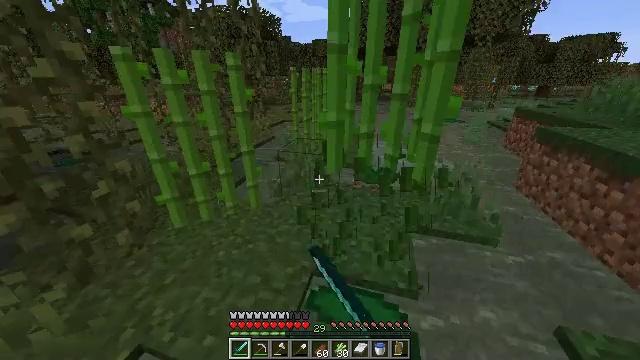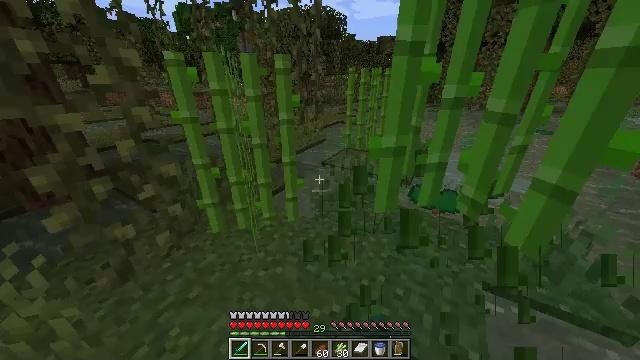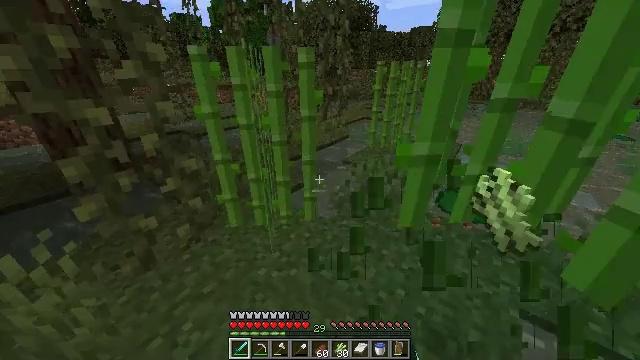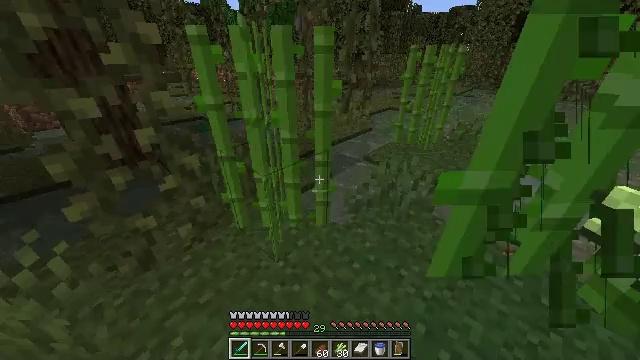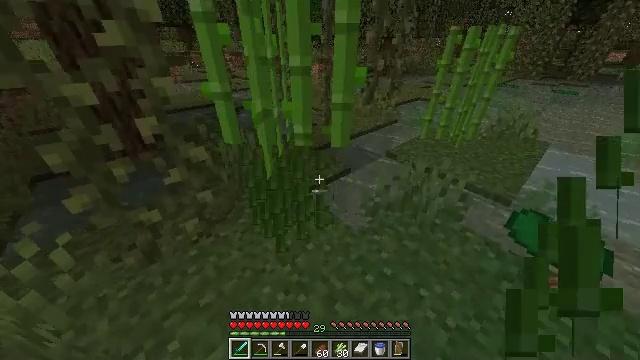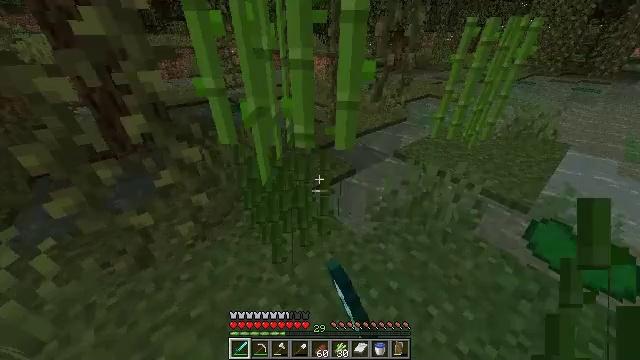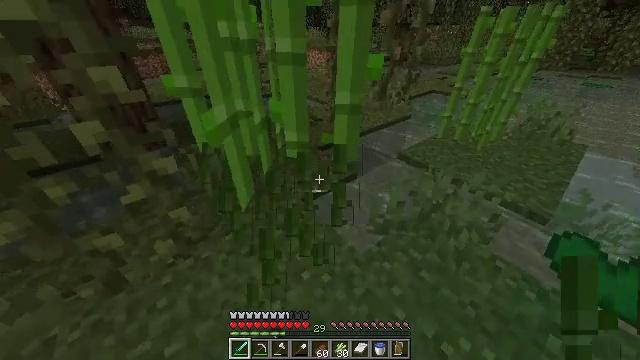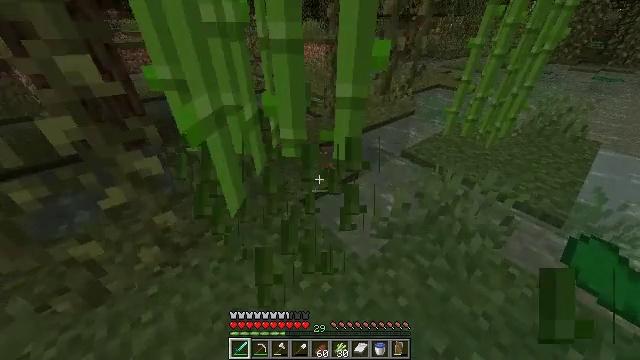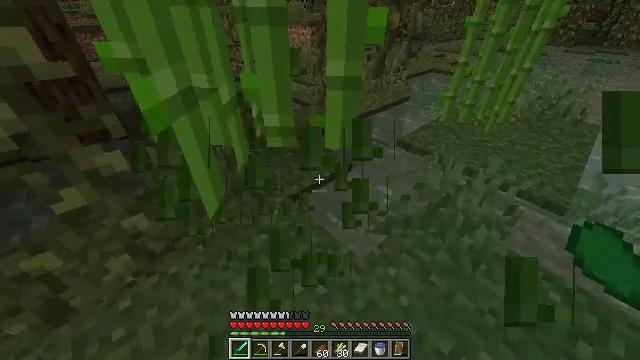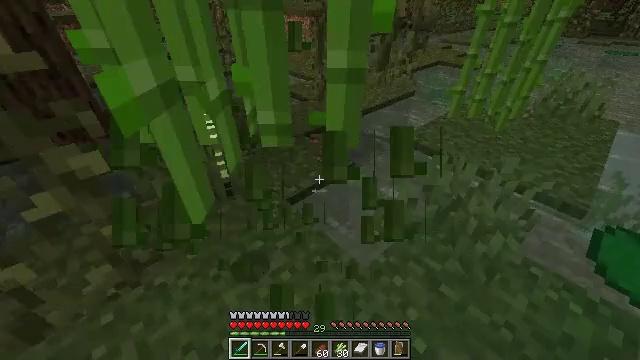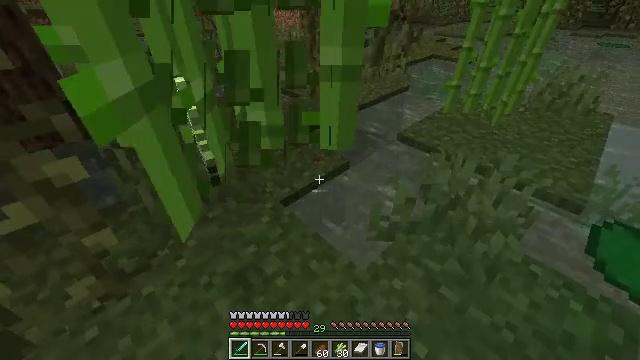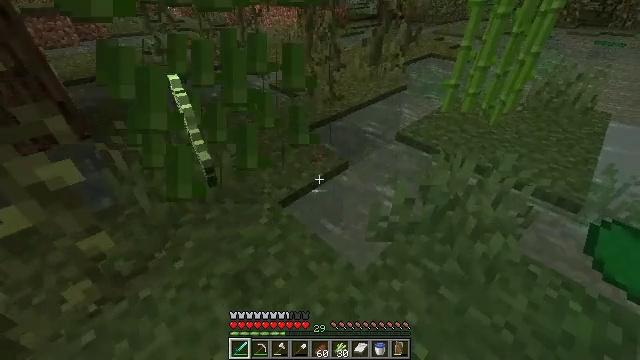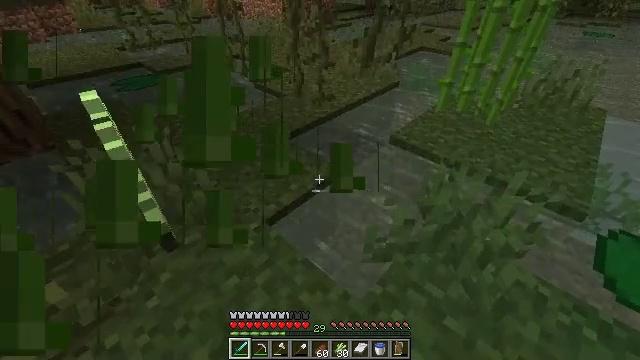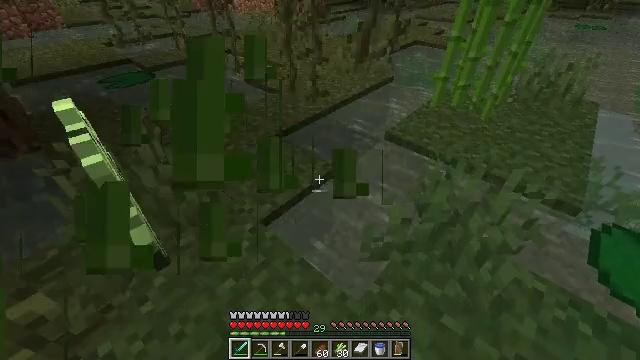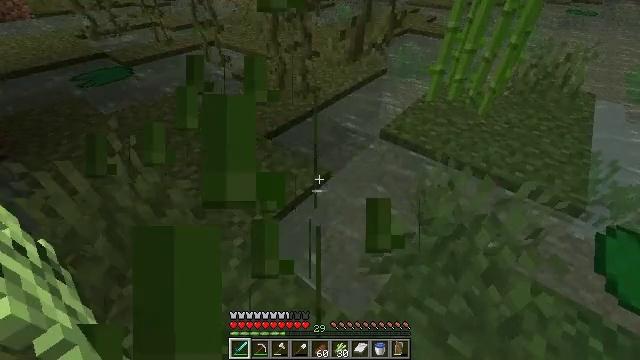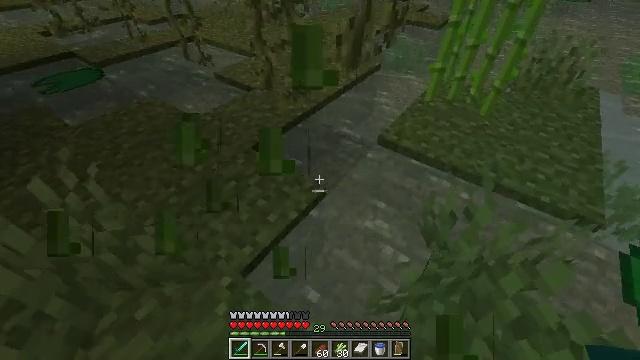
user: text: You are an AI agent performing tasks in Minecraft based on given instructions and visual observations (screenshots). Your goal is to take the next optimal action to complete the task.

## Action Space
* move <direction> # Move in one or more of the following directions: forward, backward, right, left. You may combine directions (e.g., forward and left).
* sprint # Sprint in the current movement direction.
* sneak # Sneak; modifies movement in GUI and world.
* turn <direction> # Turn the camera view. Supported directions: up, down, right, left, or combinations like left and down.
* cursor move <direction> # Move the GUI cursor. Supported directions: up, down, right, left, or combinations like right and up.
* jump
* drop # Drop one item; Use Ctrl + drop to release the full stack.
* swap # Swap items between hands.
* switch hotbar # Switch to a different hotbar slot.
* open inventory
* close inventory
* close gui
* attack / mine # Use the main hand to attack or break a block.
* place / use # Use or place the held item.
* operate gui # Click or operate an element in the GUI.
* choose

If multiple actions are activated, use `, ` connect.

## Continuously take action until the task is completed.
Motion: motion action
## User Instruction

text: Gather sugar cane for crafting.
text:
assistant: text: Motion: move forward, sprint, turn left
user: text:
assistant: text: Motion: move forward, sprint, turn left and down
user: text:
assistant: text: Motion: move forward, sprint, turn left and down
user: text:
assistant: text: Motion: move forward, sprint, turn left and down, attack / mine
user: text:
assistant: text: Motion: move forward, turn left and down, attack / mine
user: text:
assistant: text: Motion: turn down, attack / mine
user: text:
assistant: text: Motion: no_op
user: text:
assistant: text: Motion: turn right and down
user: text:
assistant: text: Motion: no_op
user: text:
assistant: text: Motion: turn right
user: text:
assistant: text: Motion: move forward
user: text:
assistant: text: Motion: move forward, turn right and down
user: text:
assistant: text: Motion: move forward, turn right and down
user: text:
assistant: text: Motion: move forward, turn right and down
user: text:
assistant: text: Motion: move forward, turn right and down
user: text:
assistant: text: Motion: move forward, turn right and down
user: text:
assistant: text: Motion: turn right and down
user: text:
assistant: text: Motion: turn right
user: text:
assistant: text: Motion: turn right and down
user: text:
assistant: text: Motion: turn right and down
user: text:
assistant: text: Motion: turn right
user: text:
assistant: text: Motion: turn right and up
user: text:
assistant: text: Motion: turn right and up
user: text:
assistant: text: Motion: move right, turn right and up
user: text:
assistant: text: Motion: move right, turn up
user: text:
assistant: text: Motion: move right
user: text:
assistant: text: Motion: move right, turn left and up
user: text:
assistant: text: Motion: move right, turn left and up
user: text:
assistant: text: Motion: move forward, turn left and up
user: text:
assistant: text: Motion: move forward, sprint, turn left and up